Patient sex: F
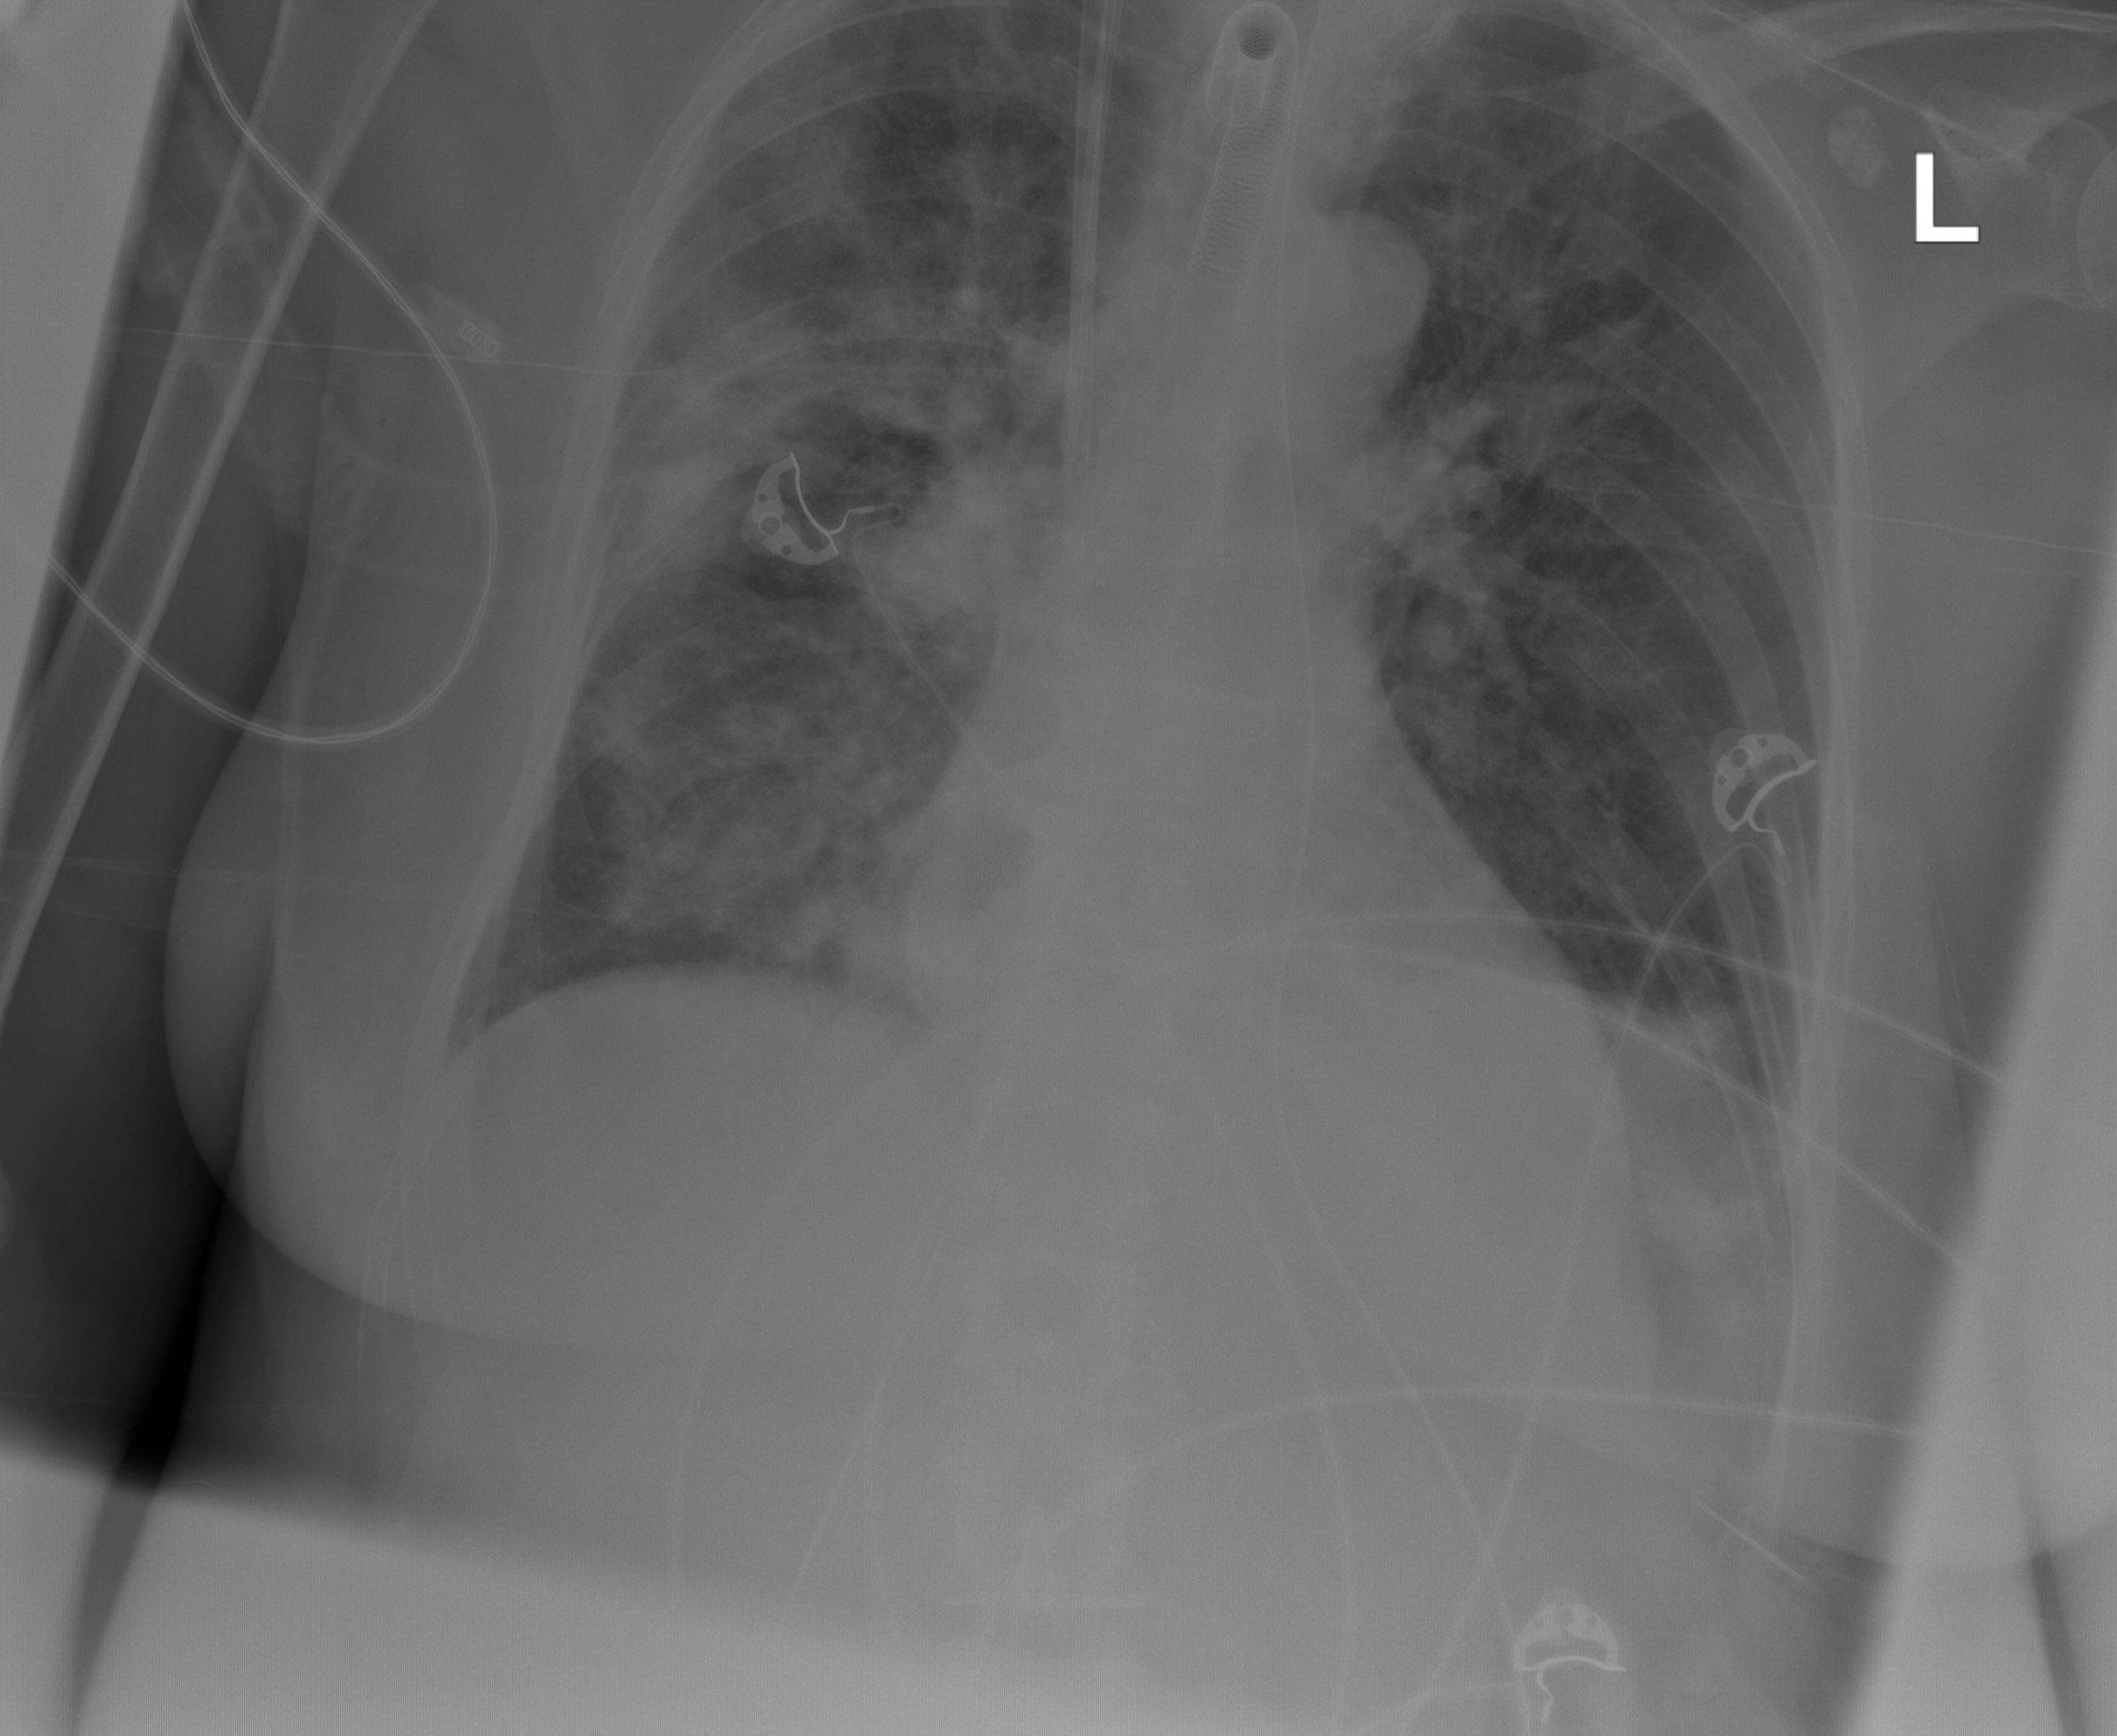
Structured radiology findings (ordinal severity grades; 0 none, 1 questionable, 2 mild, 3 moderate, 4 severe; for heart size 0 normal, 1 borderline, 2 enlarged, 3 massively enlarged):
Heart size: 0
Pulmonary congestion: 0
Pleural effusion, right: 0
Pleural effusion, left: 2
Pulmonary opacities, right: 3
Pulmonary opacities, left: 2
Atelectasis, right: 2
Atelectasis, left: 2